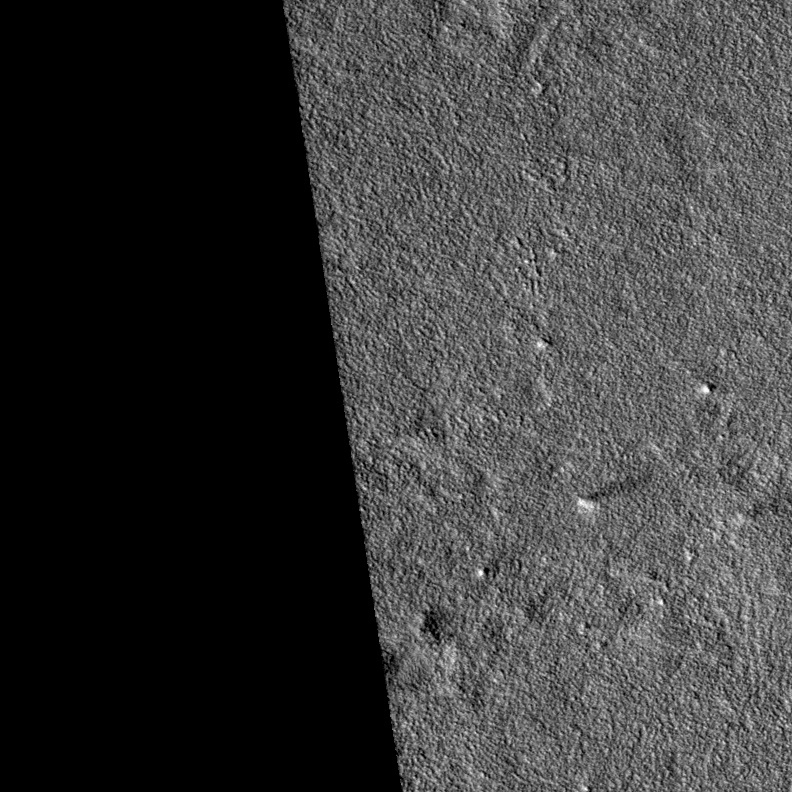
Label: dustdevil